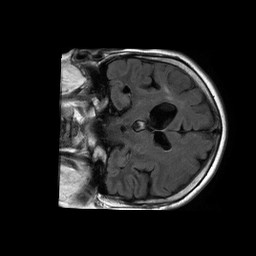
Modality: FLAIR
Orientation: coronal
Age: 66
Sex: male
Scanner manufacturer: philips
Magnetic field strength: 1.5 T
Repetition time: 6 s
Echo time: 0.12 s